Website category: book
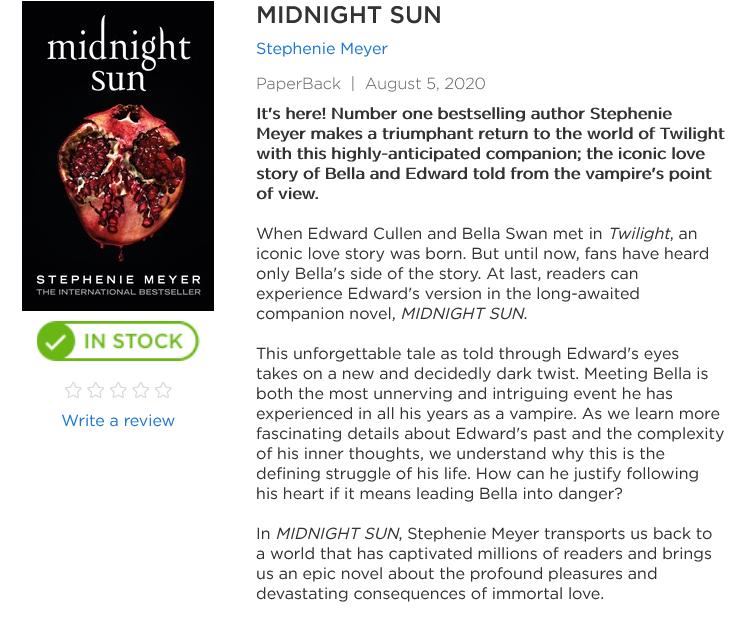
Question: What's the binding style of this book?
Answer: PaperBack

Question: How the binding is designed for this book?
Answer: PaperBack

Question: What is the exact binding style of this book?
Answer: PaperBack

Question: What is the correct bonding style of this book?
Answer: PaperBack

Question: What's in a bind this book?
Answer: PaperBack

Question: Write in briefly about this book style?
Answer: PaperBack

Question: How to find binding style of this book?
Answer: PaperBack

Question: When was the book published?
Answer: August 5, 2020

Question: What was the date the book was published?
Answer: August 5, 2020

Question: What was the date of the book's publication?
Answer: August 5, 2020

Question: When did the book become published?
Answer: August 5, 2020

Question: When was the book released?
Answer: August 5, 2020

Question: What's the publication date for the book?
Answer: August 5, 2020